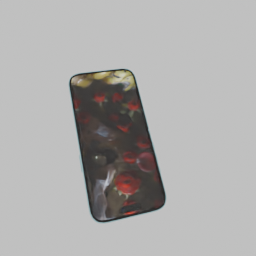
Label: electronics